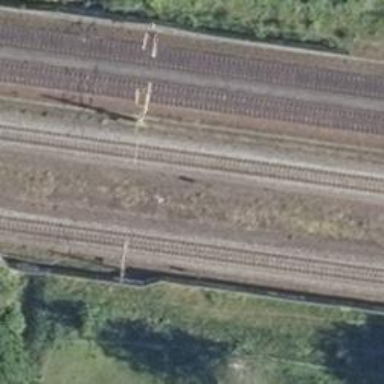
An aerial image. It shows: Milestone along the railway with catenary mast.